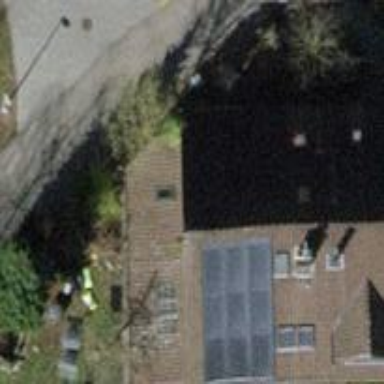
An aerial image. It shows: Terrace building.